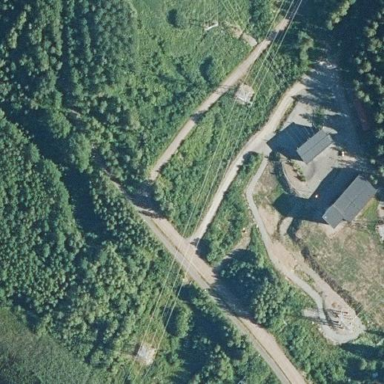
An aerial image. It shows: Transmission substation.